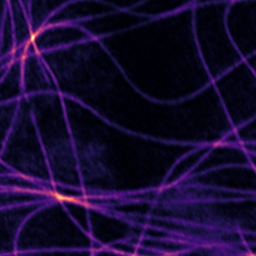
Label: Super-resolution Microtubules image